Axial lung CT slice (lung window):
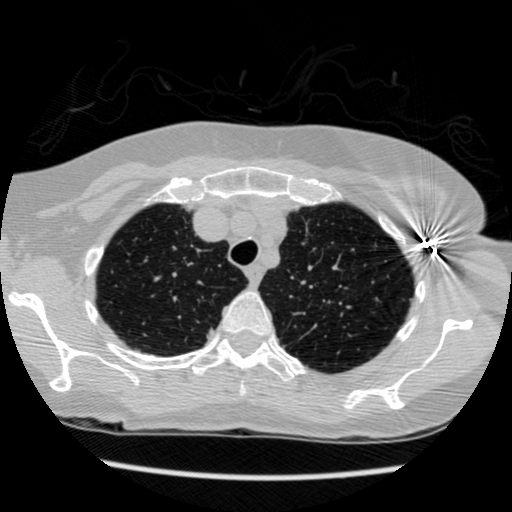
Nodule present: no